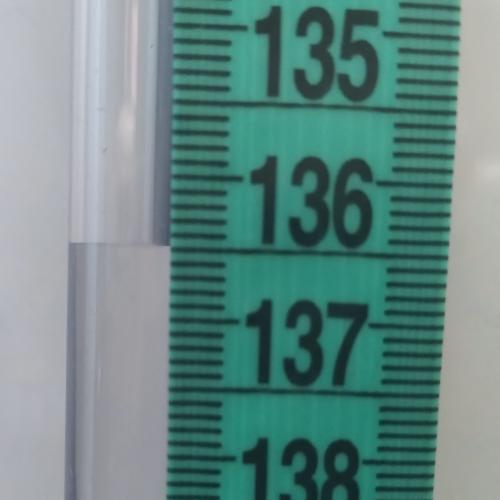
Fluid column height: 136.5 cm